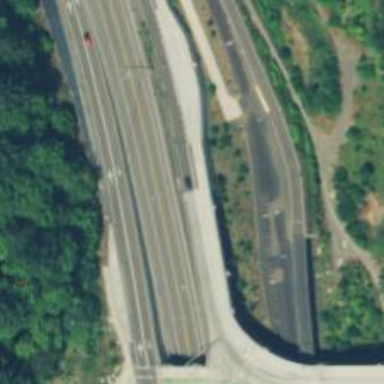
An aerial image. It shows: Primary link highway bridge with asphalt surface.